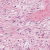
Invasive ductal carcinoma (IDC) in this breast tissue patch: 0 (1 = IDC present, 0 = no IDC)